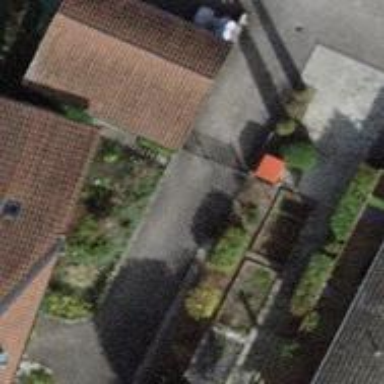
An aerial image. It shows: View of roof of building.